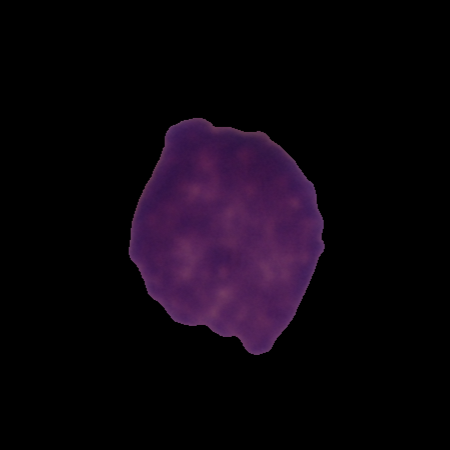
Label: healthy